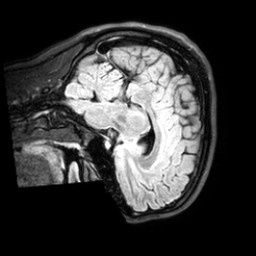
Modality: T1w
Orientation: sagittal
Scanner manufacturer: philips
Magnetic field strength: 3 T
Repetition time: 4.8 s
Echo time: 0.2586 s